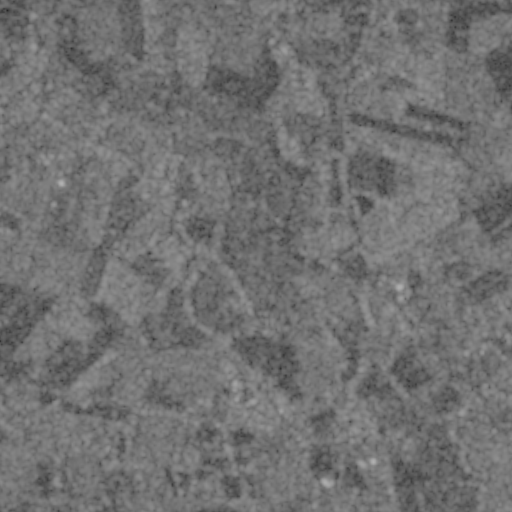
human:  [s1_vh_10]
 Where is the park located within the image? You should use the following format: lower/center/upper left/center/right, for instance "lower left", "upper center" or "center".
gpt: The park is located in the lower right of the image.
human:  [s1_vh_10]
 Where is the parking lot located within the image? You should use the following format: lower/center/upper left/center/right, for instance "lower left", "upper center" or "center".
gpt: The parking lot is located in the lower right of the image.
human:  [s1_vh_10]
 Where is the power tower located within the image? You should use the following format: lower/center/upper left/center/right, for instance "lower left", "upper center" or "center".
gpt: The power tower is located in the lower right of the image.
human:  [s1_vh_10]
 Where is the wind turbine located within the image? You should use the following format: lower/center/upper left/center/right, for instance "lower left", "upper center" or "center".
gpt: The wind turbine is located in the lower left of the image.
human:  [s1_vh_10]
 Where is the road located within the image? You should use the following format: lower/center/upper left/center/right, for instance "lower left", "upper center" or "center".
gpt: There is no road in the image.

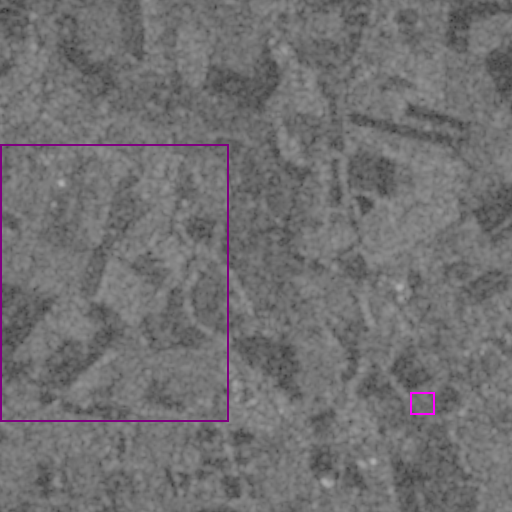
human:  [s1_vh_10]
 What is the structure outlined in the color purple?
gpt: The structure outlined in purple is a crop field.
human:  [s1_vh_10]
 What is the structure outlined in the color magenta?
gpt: The structure outlined in magenta is a park.
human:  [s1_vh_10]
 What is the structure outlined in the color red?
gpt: There is no red outline.